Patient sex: M
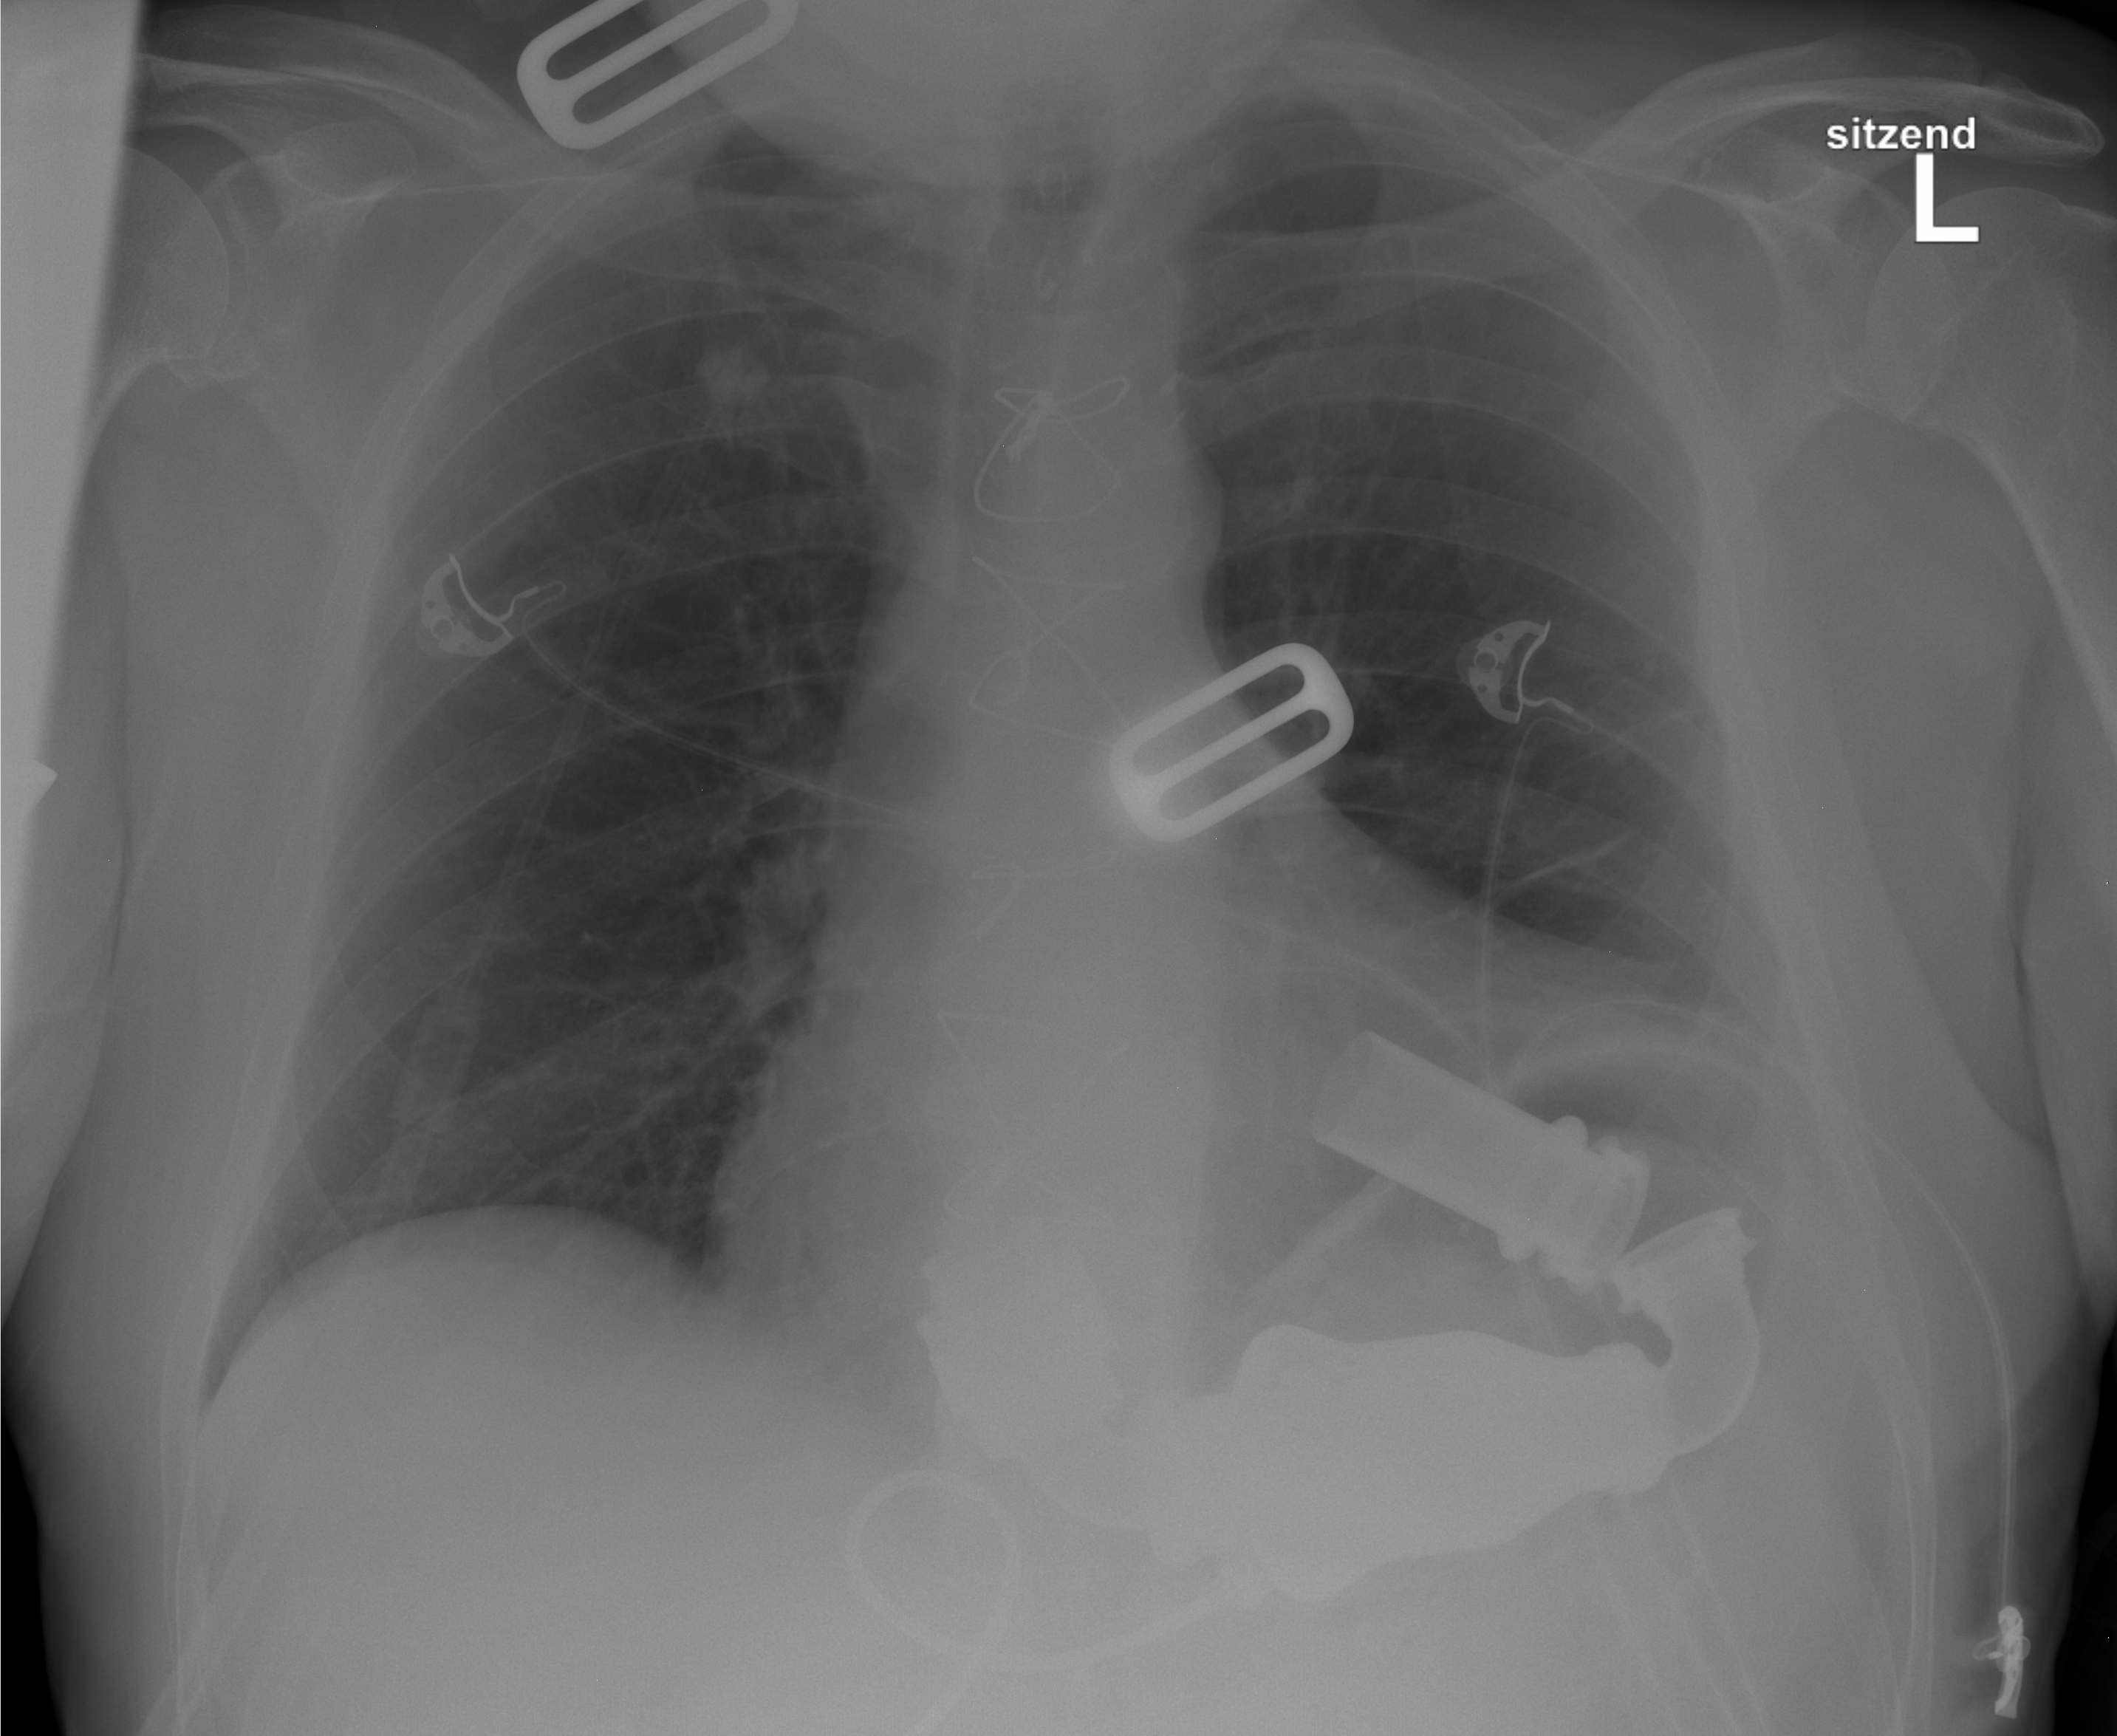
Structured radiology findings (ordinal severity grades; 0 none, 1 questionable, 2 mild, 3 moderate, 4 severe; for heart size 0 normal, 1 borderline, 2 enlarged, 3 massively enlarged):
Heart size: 1
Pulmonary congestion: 0
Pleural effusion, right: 0
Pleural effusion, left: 2
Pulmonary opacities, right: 0
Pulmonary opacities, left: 0
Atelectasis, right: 1
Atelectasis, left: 2